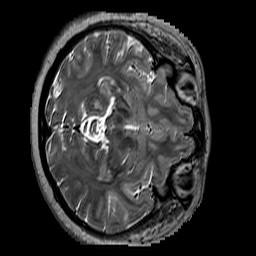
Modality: T2w
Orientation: axial
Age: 31
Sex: female
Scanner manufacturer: siemens
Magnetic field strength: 3 T
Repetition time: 3.2 s
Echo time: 0.212 s